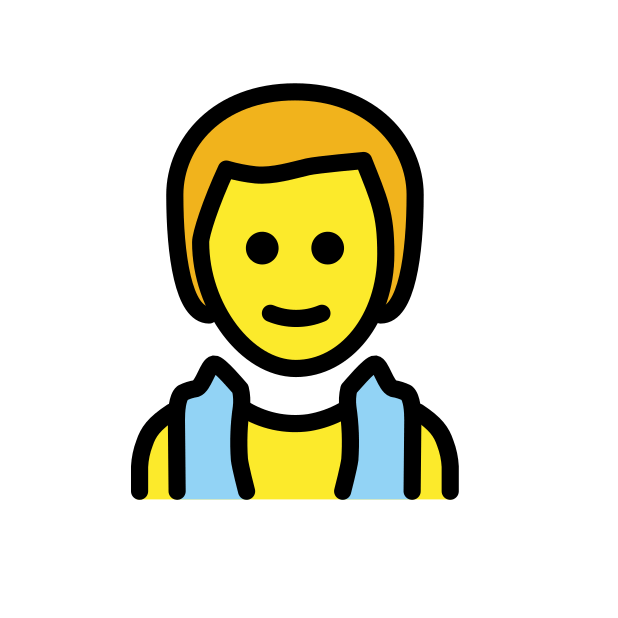
man in steamy room